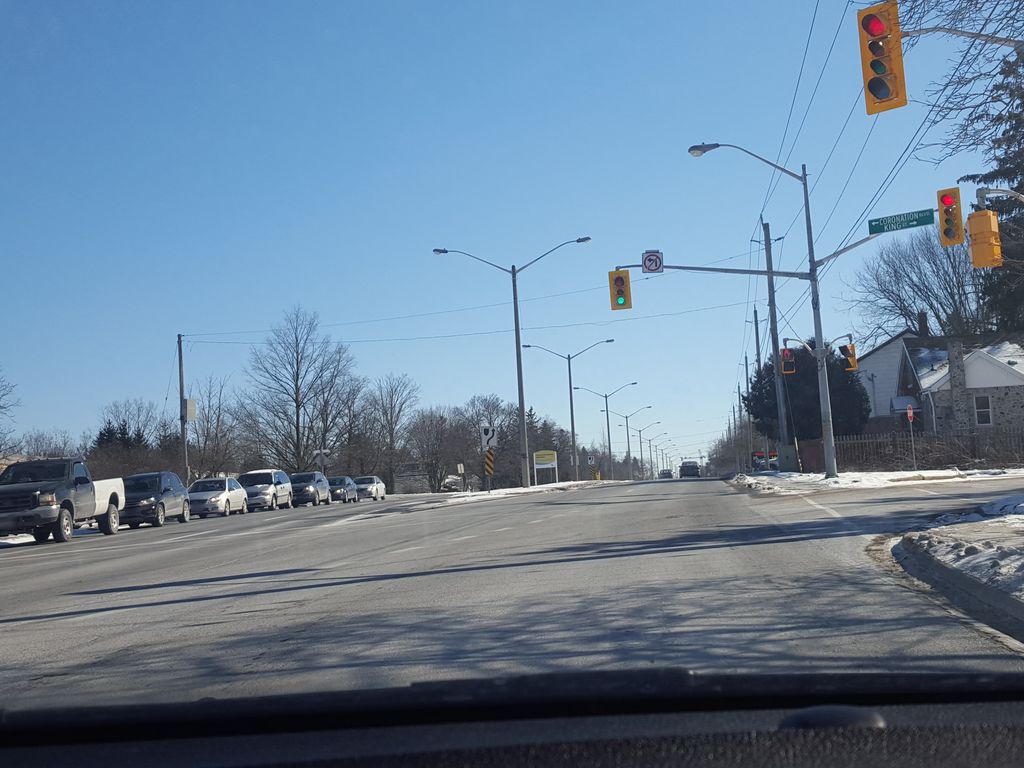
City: kitchener-waterloo